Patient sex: M
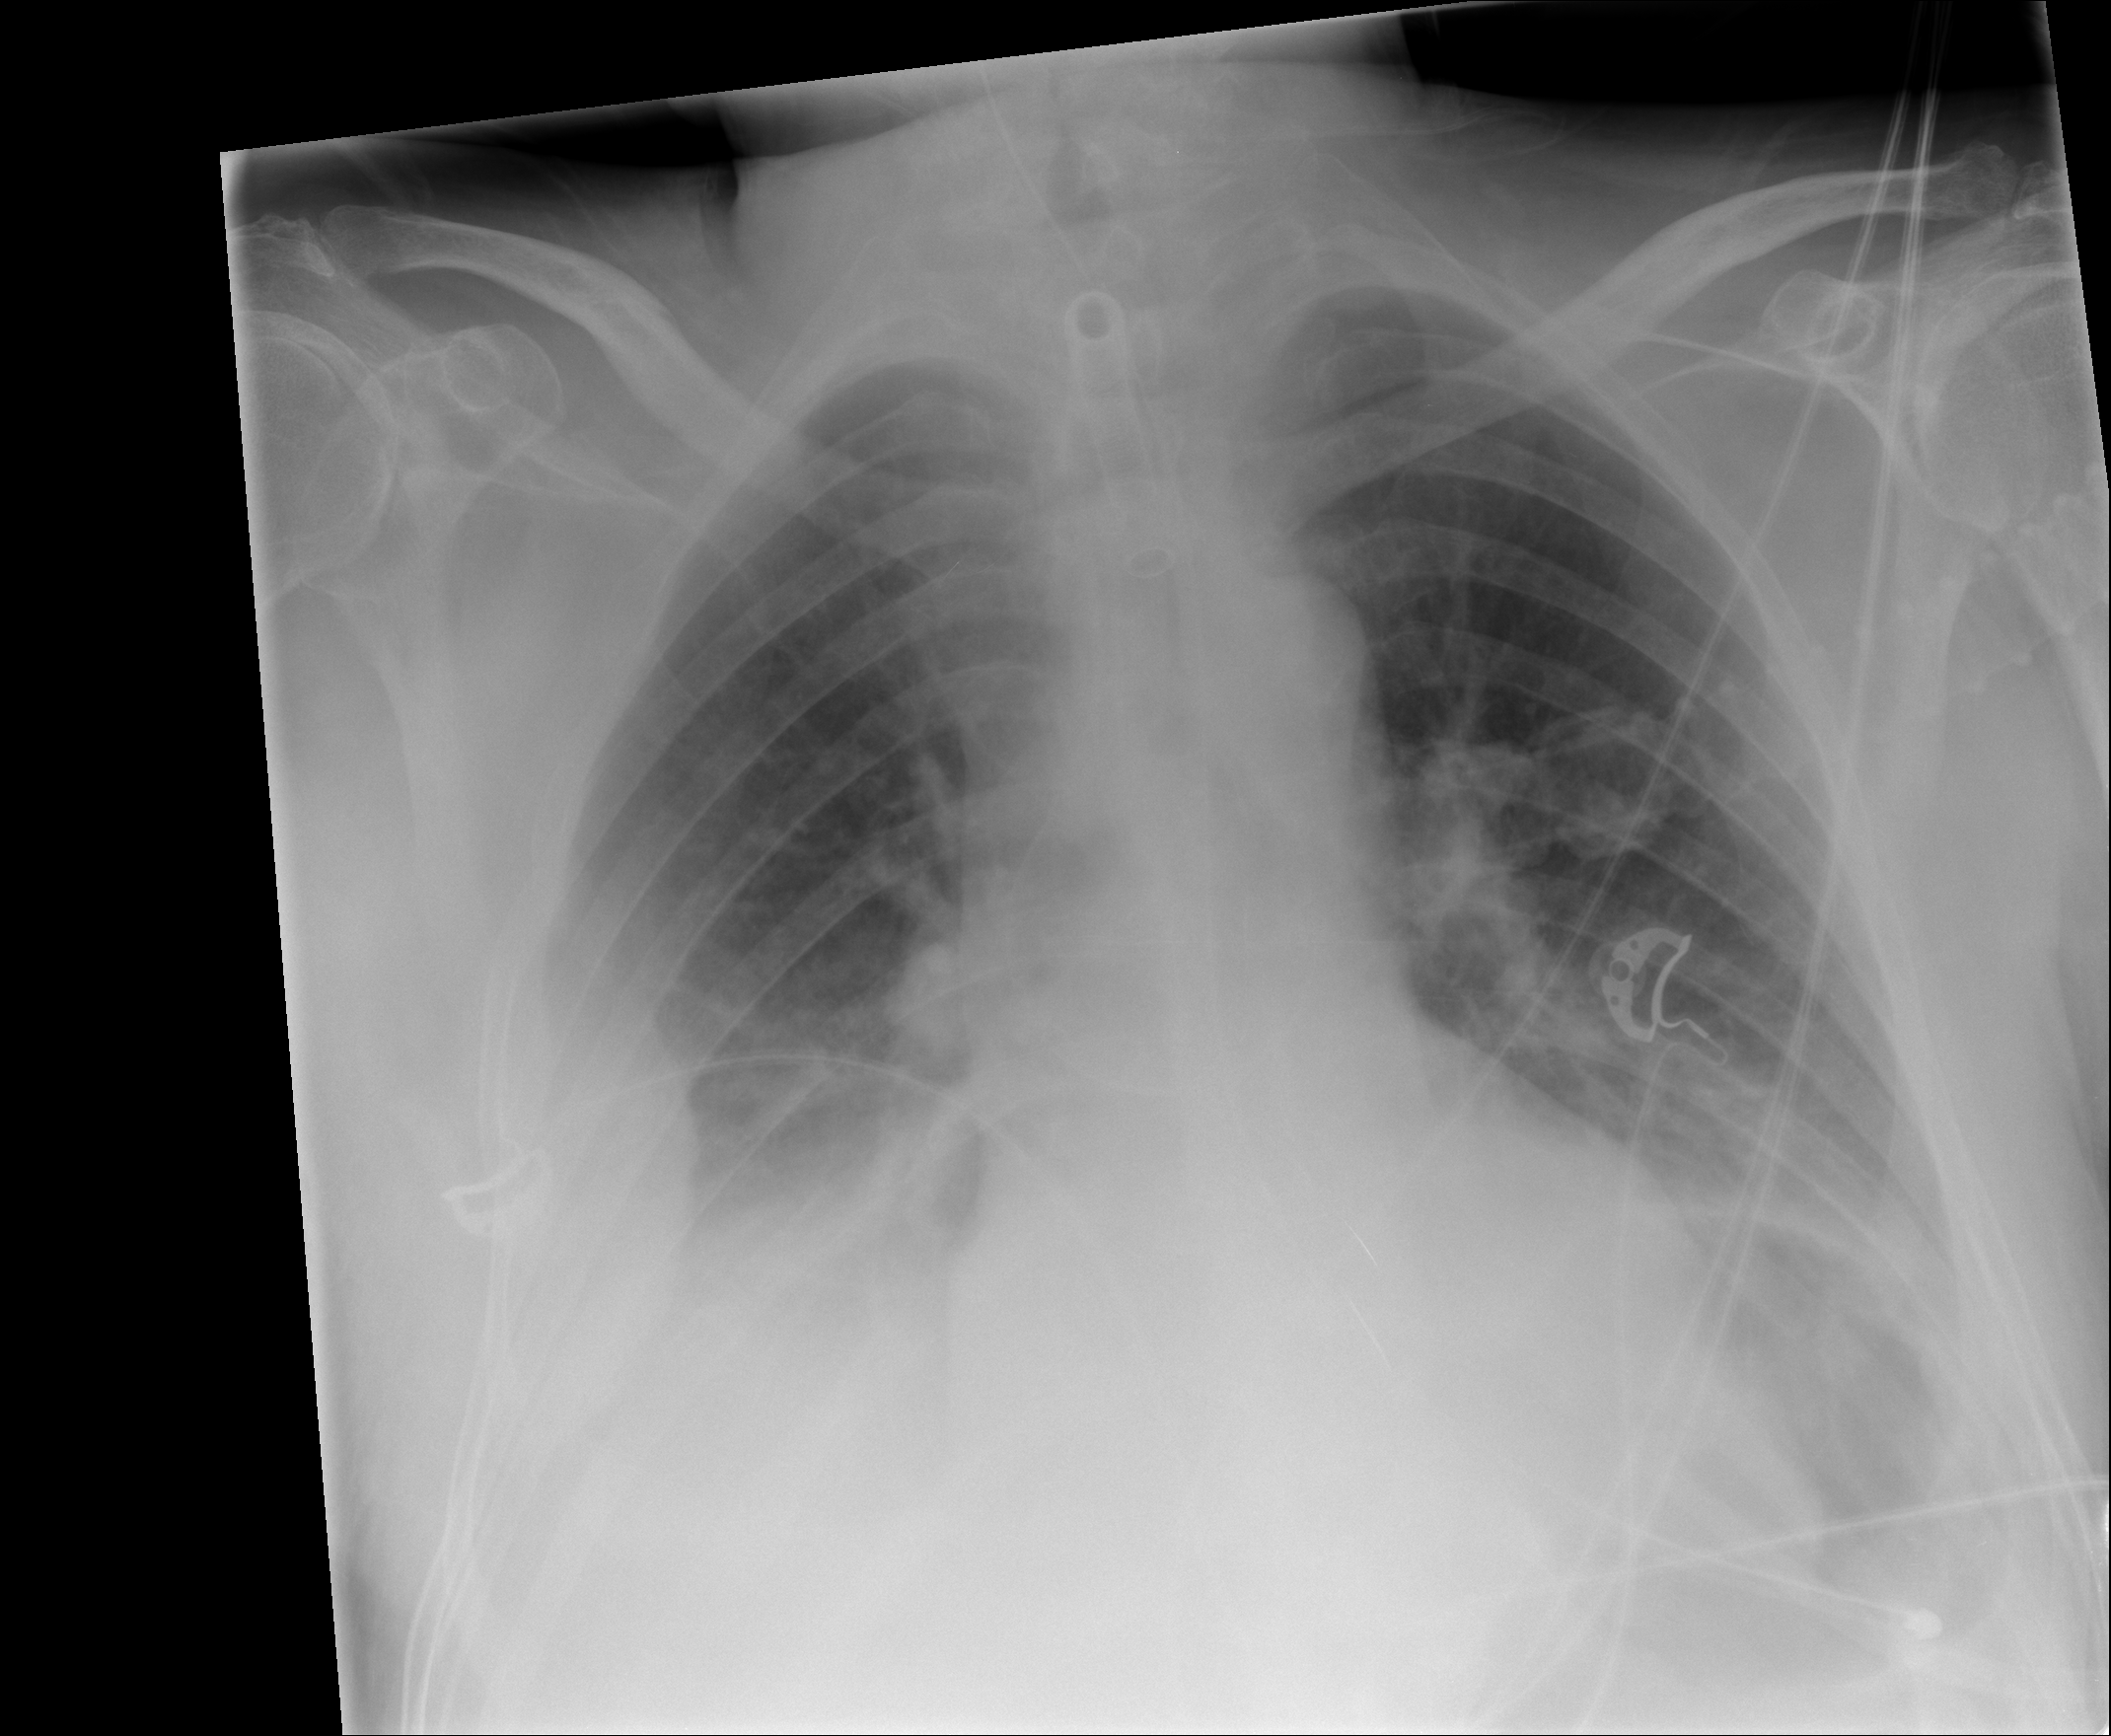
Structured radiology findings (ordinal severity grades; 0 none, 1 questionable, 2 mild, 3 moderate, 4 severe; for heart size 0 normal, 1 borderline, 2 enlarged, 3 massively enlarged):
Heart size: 1
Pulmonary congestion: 2
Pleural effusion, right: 1
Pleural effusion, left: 2
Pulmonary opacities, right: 1
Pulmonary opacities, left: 2
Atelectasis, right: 2
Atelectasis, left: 2